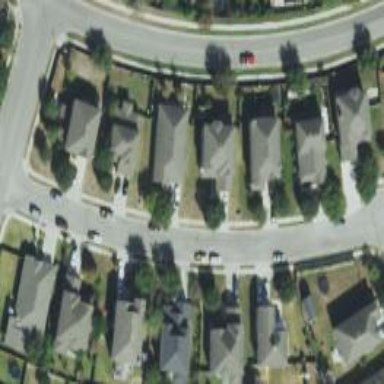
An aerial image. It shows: Residential road with asphalt surface and separate sidewalk.